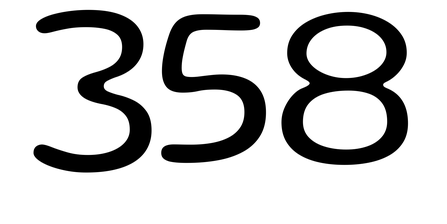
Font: Gluten_Light